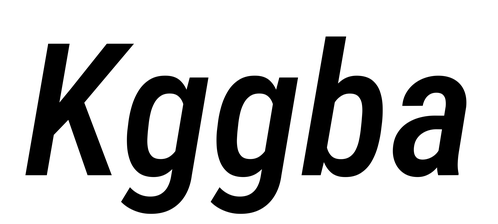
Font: Roboto-Italic_Condensed_Medium_Italic